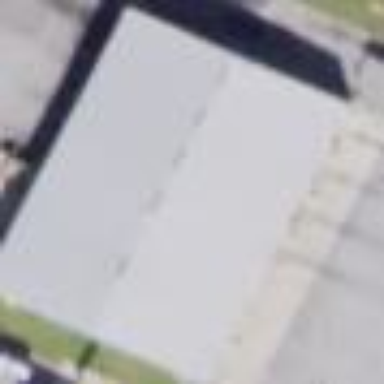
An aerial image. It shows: Building that houses car repair shop.